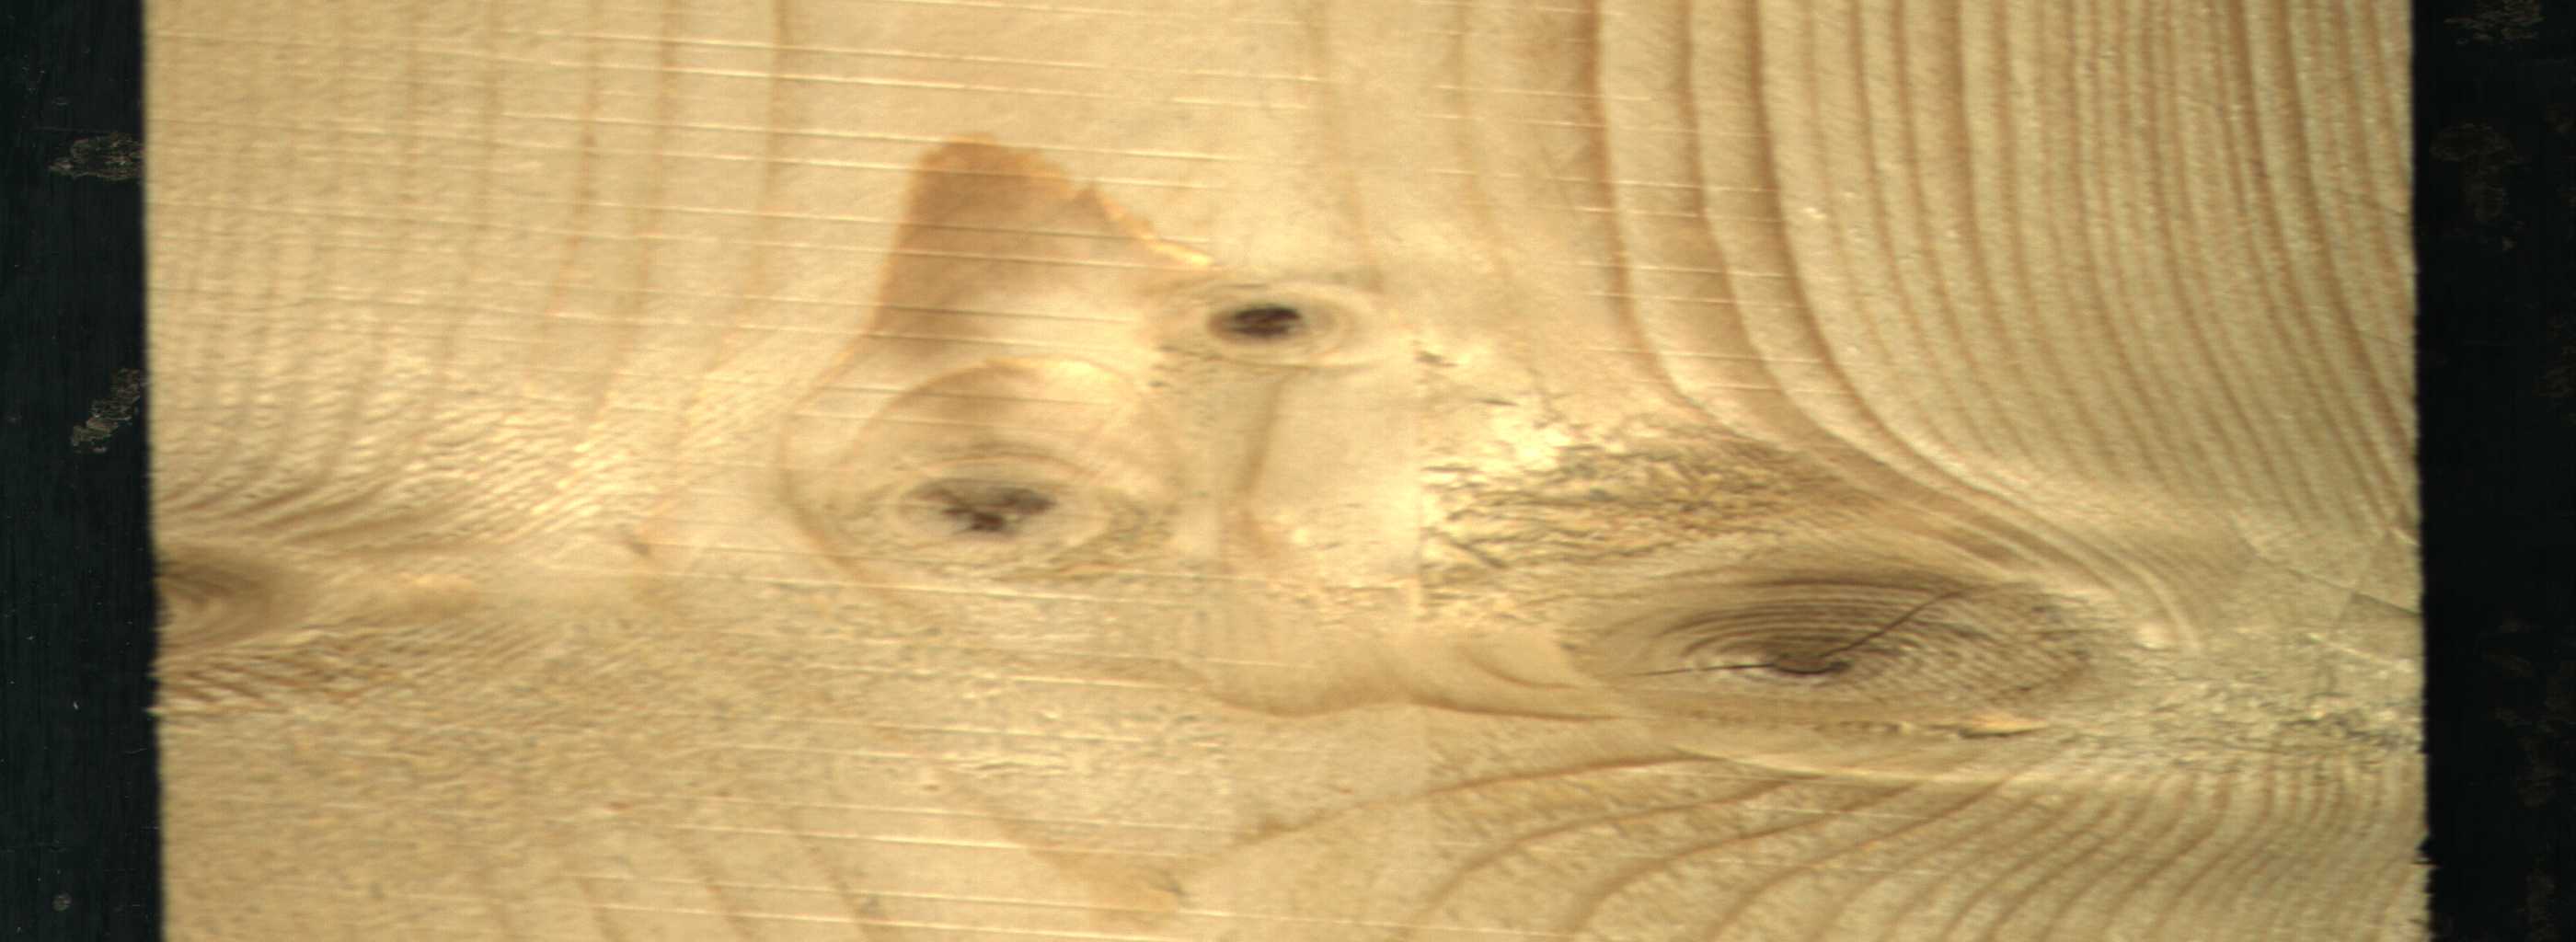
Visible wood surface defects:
knot_with_crack
Dead_Knot
Live_Knot
Live_Knot